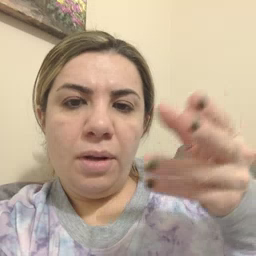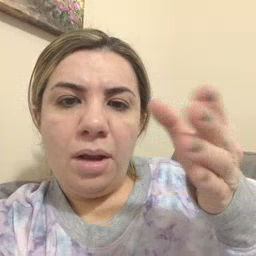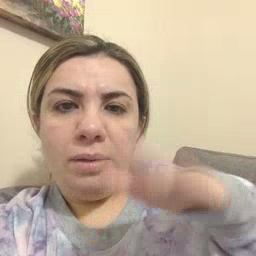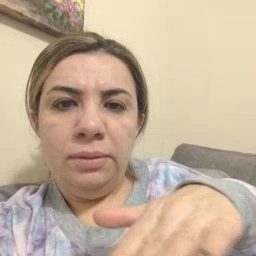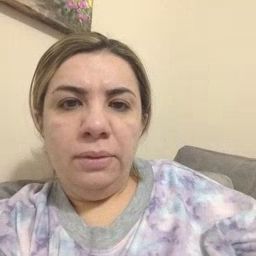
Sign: on